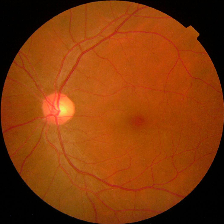
Diabetic retinopathy grade: No DR